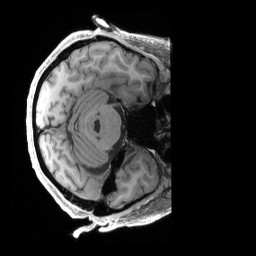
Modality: T1w
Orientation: axial
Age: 67
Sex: male
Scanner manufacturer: siemens
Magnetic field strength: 3 T
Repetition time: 2.4 s
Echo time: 0.00228 s